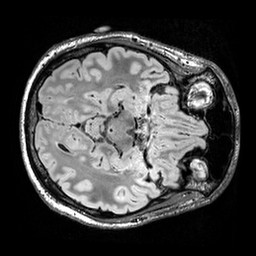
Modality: FLAIR
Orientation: axial
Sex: male
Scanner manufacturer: siemens
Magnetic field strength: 3 T
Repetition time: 5 s
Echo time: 0.395 s